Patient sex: M
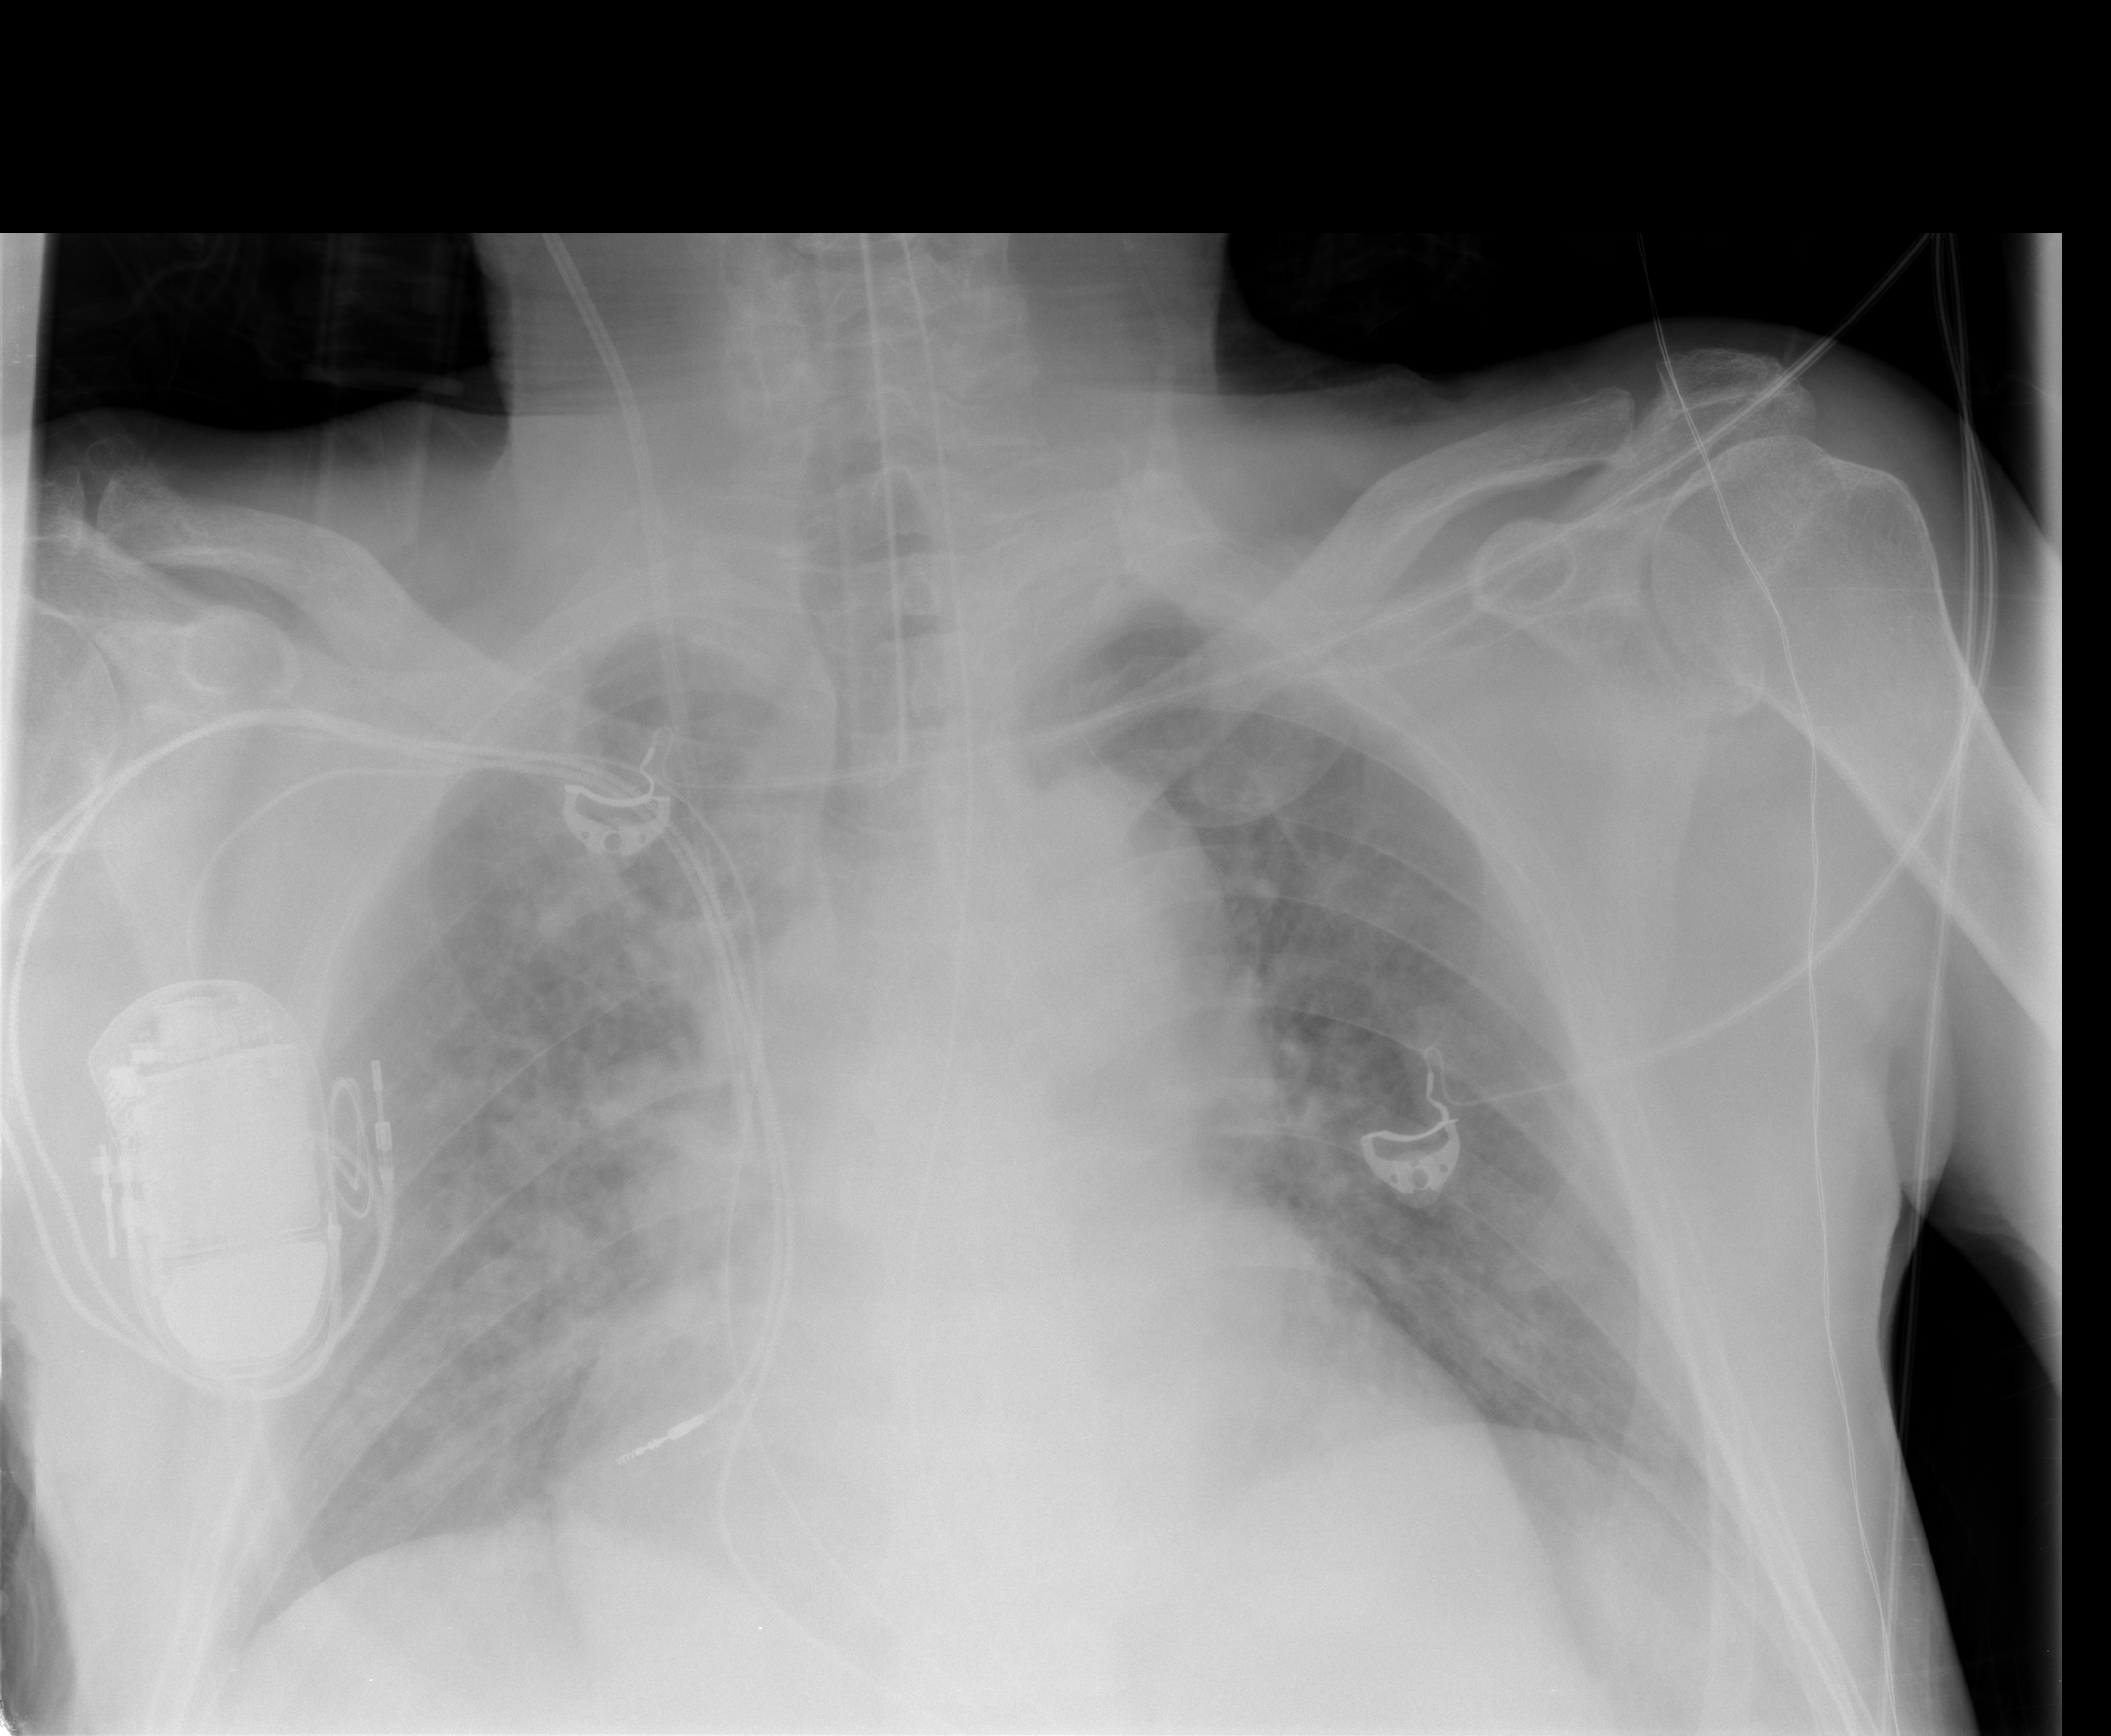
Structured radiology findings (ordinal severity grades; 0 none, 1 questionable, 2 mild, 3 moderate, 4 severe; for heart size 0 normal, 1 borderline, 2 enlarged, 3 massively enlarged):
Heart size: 3
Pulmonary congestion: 3
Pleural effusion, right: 2
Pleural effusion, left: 1
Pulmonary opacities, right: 3
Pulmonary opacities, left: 2
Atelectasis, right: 2
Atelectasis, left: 0